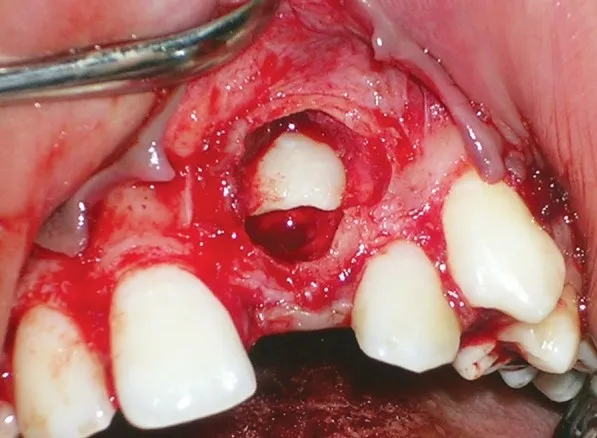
Exposure of the unerupted central incisor after complete removal of calcified masses.
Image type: medical_photograph (other_medical_photograph)